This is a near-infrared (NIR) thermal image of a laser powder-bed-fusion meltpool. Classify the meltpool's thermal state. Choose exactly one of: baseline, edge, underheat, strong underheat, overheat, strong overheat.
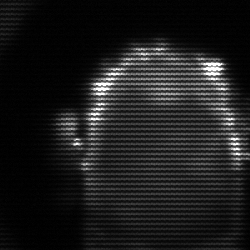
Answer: baseline